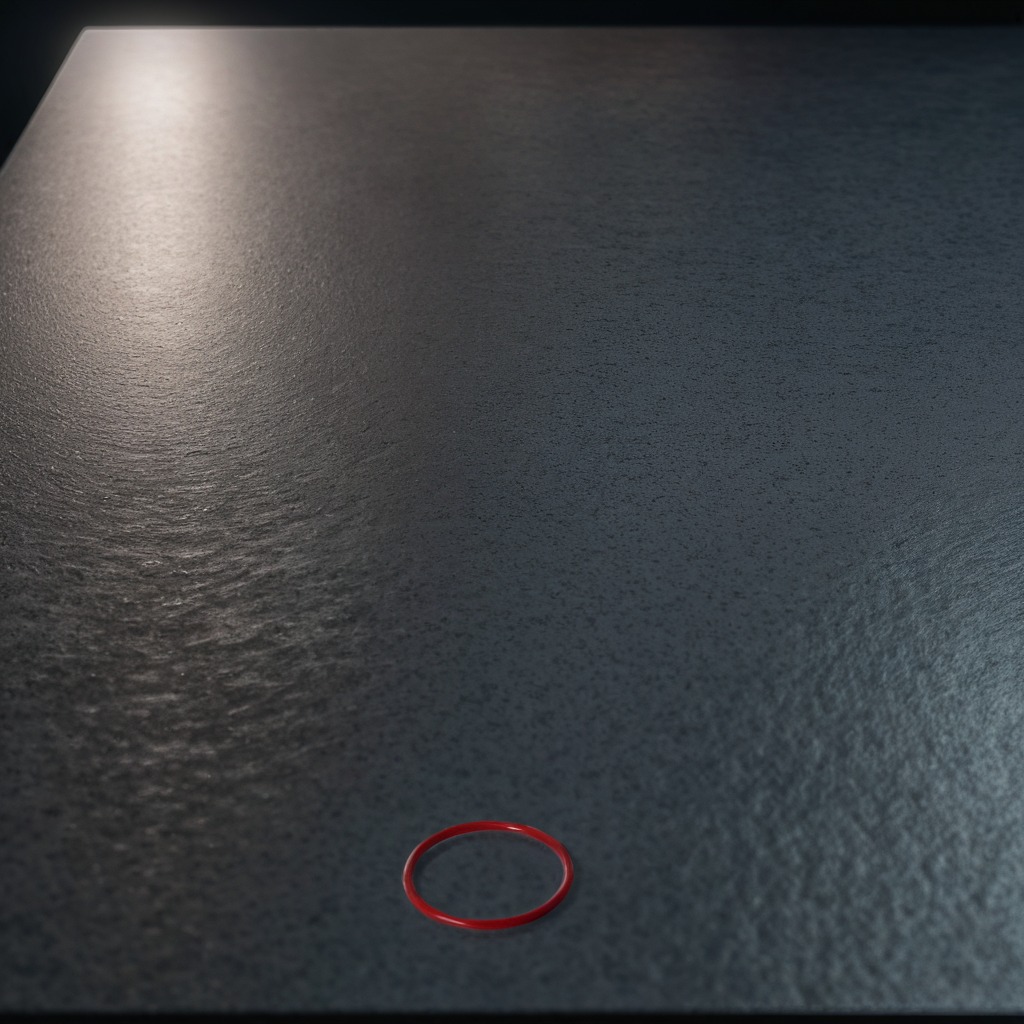
A rubber O-ring is lying on the clean granite table inside a workshop at night dim ambient light soft shadows worn but